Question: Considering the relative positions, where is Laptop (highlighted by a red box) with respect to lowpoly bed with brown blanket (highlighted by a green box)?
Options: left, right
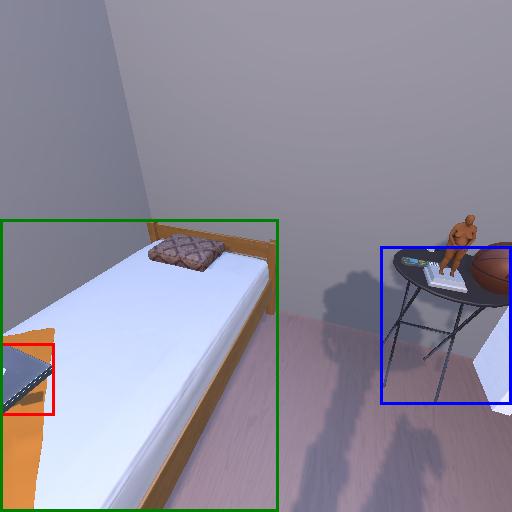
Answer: left